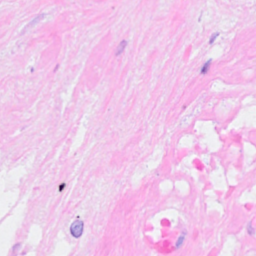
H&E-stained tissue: Breast